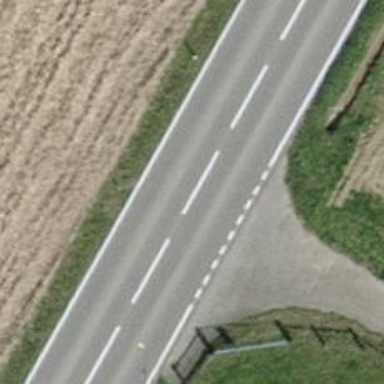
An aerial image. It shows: Asphalt road classified as primary highway.